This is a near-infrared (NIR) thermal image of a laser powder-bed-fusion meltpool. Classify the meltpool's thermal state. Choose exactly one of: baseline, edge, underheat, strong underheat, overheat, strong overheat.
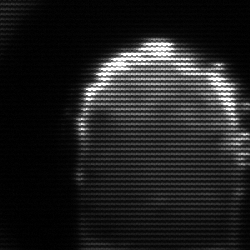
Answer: baseline